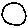
Label: circle